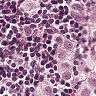
Metastatic tissue present: yes